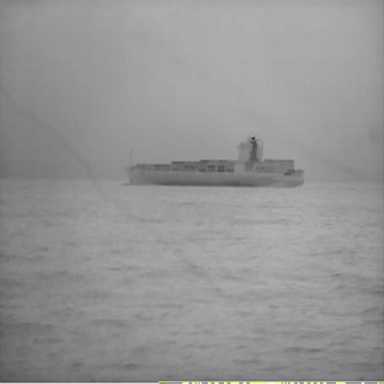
There is a fishing_boat in the infrared image.